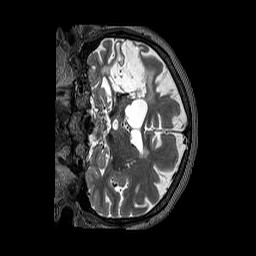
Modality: T2w
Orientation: coronal
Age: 66
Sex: female
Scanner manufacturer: siemens
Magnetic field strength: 3 T
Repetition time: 3.2 s
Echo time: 0.567 s